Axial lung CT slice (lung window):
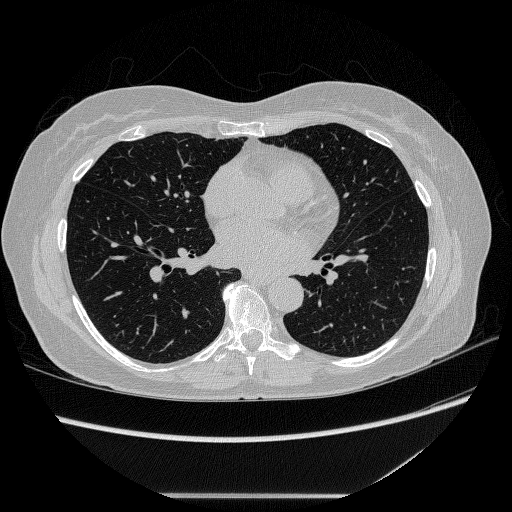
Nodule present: no